Question: I want to copy values from an specific column and then paste them in transpose in the first the columns, so, If a enter 3 values vertically, paste them horizontaly into the next available row.

I've used the appendRow function but paste the vales under the source values in not after the destination header.
, but doesn't paste the values after first row (header)
<URL>
'''
function transpose(sh) {
var arrayThisRow,cellValue,i,j,lastCol,lastrow,numrows,pastesheet,
rowrange,rowValues,sh;
sh = SpreadsheetApp.getActiveSpreadsheet().getSheetByName("test");
pastesheet = SpreadsheetApp.getActiveSpreadsheet().getSheetByName("test");
lastrow = sh.getLastRow();
lastCol = sh.getLastColumn();
Logger.log('lastCol: ' + lastCol);
numrows = lastrow;
arrayThisRow = [];
for(i=1; i<= numrows; i++) {
//Logger.log(i);
rowrange = sh.getRange(i,4,2,lastCol);
//Logger.log(rowrange);
rowValues = rowrange.getValues();//
rowValues = rowValues[1];//There is only 1 inner array
for(j=0; j <= lastCol; j++) {
cellValue = rowValues[j];
if (cellValue) {
arrayThisRow.push(cellValue);
} else {
break;//Stop pushing values into the array as soon as a blank cell is found
}
}
}
Logger.log('arrayThisRow: ' + arrayThisRow)
if (arrayThisRow.length > 0) {
pastesheet.appendRow(arrayThisRow)
}
}
'''
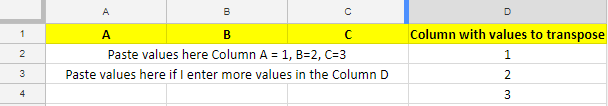
Answer: I'm not entirely certain what you wish to accomplish here.
If more than three values are input in your example, would you want the 4th, 5th and 6th values to be on a second row? In other words, are you looking to paste specifically 3 values per row?
Edit:
This function should do the trick. It isn't the prettiest of code, but should get the job done. There's plenty of other ways to create the object, but this was how it came naturally to me as I wrote it :)
'''
function myFunction() {
//Get values of all nonEmpty cells
var ss = SpreadsheetApp.getActiveSheet();
var values = ss.getRange("D:D").getValues().filter(String);
//Create object with 3 columns max
var pasteValues = [];
var row = ["","",""];
for (i = 1; i<values.length+1; i++){
row.splice((i%3)-1,1,values[i-1]);
if(i%3 == 0){
pasteValues.push(row);
var row = ["","",""]
}
}
if(row != []){
pasteValues.push(row)
}
//Paste the object in columns A to C
ss.getRange(1,1,pasteValues.length,pasteValues[0].length).setValues(pasteValues);
}
'''